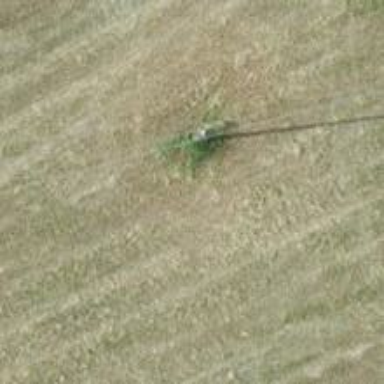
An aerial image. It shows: Power pole.